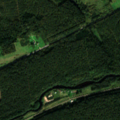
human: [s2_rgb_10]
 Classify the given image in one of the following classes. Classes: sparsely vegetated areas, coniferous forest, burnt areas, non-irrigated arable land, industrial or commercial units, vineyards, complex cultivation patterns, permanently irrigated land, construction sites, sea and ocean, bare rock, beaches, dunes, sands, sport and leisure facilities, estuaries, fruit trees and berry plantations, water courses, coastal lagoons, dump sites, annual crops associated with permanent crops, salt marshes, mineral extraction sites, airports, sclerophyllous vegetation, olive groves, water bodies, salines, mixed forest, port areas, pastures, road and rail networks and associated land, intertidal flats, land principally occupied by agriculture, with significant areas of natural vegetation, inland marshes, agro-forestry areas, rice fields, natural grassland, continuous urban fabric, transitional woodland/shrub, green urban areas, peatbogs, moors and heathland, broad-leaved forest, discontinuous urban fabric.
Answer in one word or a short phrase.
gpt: complex cultivation patterns, land principally occupied by agriculture, with significant areas of natural vegetation, coniferous forest